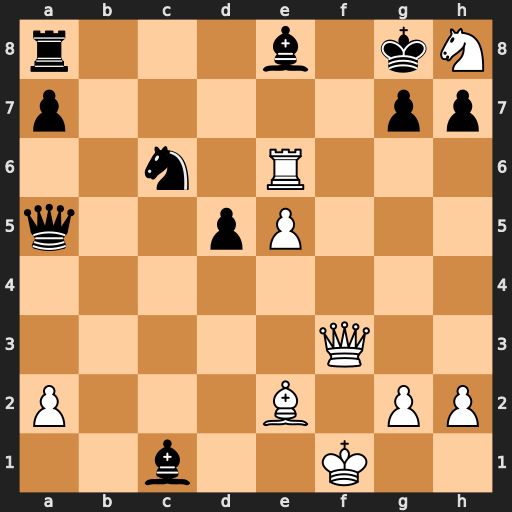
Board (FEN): r3b1kN/p5pp/2n1R3/q2pP3/8/5Q2/P3B1PP/2b2K2
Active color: w
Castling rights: -
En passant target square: -
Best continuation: Rxe8+ Rxe8 Qf7+ Kxh8 Qxe8#